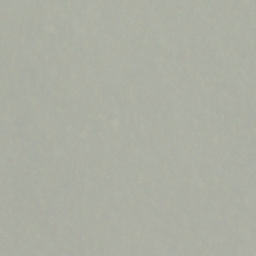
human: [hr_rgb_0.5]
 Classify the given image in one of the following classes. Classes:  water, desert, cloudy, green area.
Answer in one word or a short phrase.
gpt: cloudy